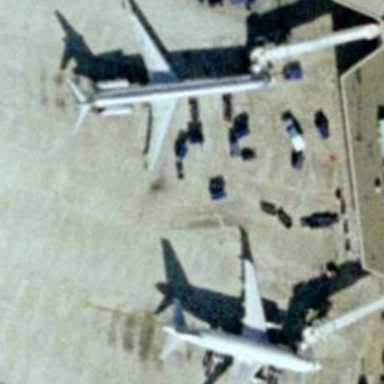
Two airplanes are surrounded with some cars .